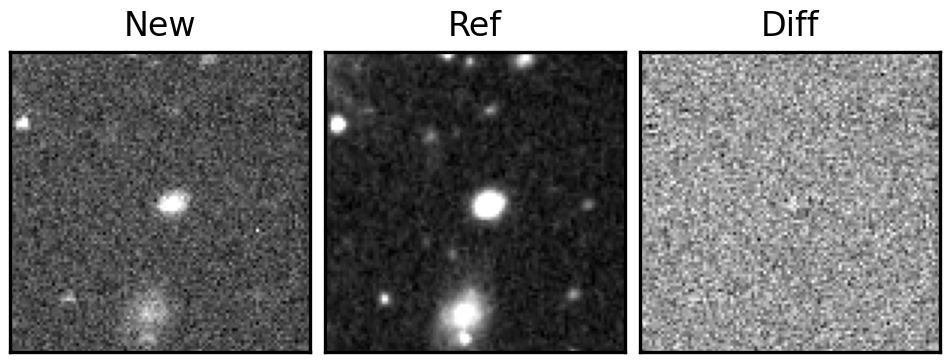
Label: real